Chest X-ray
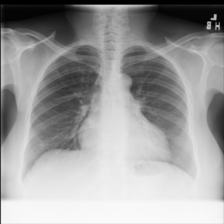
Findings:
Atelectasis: negative
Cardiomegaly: negative
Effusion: negative
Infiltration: negative
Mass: negative
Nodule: negative
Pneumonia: negative
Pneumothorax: negative
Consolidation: negative
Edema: negative
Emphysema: negative
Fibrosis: negative
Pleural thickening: negative
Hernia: negative